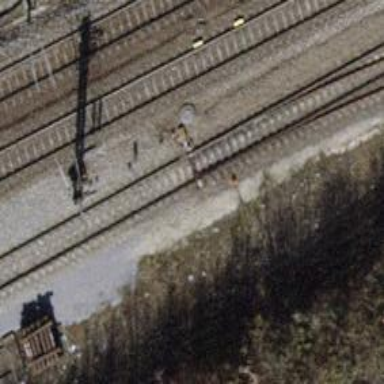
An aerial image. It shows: Railway switch.